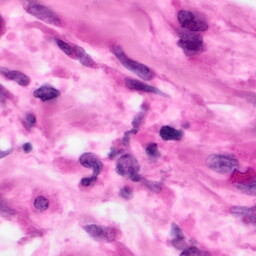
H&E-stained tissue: Pancreatic